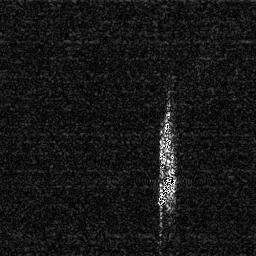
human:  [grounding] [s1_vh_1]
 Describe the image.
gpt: In the satellite image, there is  <ref>1 medium ship </ref> <box>[[60, 67, 69, 81, 0]]</box> located at bottom.